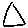
Label: triangle